Question:
How can i add text over the border in android
Some think like this
<URL>
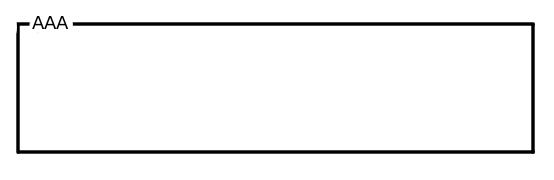
Answer: You can also achieve this in non ethical way..its quite a shortcut way to implement this....Try this...
'''
<RelativeLayout xmlns:android="http://schemas.android.com/apk/res/android"
android:layout_width="match_parent"
android:layout_height="match_parent"
android:background="#ffffff" >
<EditText
android:id="@+id/edittext"
android:layout_width="fill_parent"
android:layout_height="90dp"
android:layout_alignLeft="@+id/button"
android:layout_below="@+id/textView1"
android:layout_marginTop="61dp"
android:background="@drawable/border"
android:ems="10"
android:inputType="text"
android:text="hia" />
<Button
android:id="@+id/button1"
android:layout_width="wrap_content"
android:layout_height="wrap_content"
android:layout_alignParentLeft="true"
android:layout_alignParentTop="true"
android:layout_marginLeft="20dp"
android:layout_marginTop="46dp"
android:background="#ffffff"
android:clickable="false"
android:text="vvvv"
android:textSize="24dp" />
</RelativeLayout>
'''